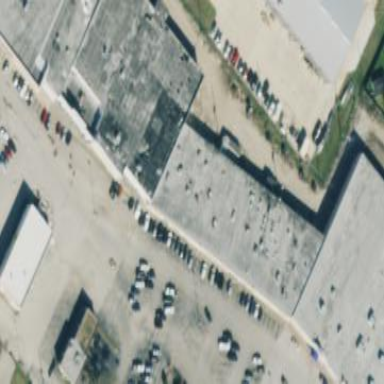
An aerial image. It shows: Retail building.